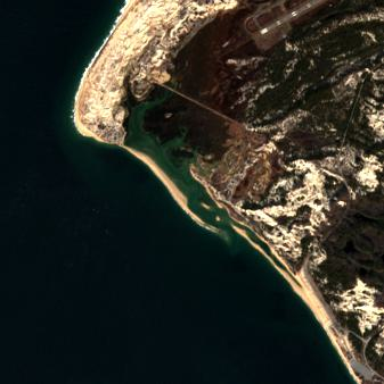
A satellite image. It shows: Sandy beach with natural surroundings.